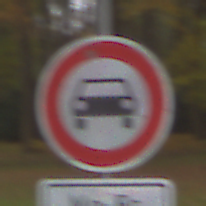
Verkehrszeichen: VerbotKraftwagen
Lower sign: ZeitangabenMitBeschraenkungAufWochentage2
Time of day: Midday
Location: Outdoor (Nature)
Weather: Overcast
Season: Autumn
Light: Natural